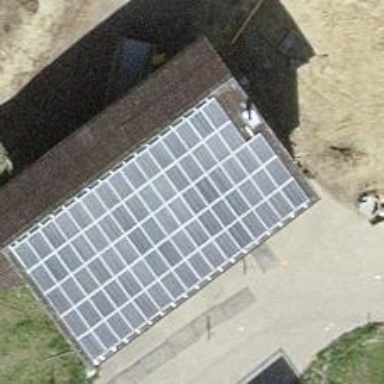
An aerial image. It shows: Solar power generator with photovoltaic panels.